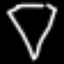
Label: diamond